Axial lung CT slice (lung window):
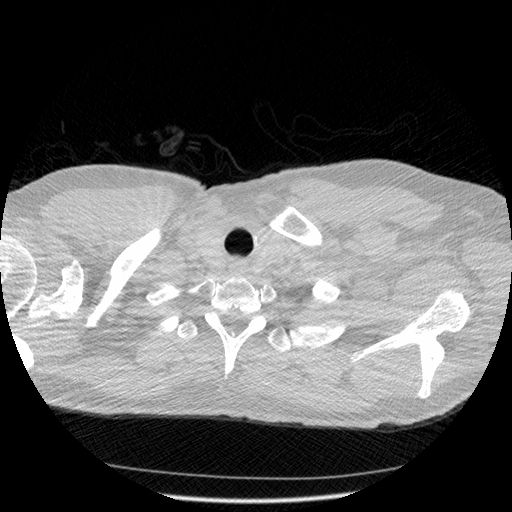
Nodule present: no